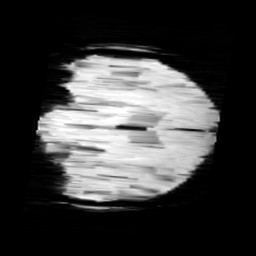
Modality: minIP
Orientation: coronal
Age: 12
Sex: male
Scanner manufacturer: siemens
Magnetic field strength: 3 T
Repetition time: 0.027 s
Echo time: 0.02 s